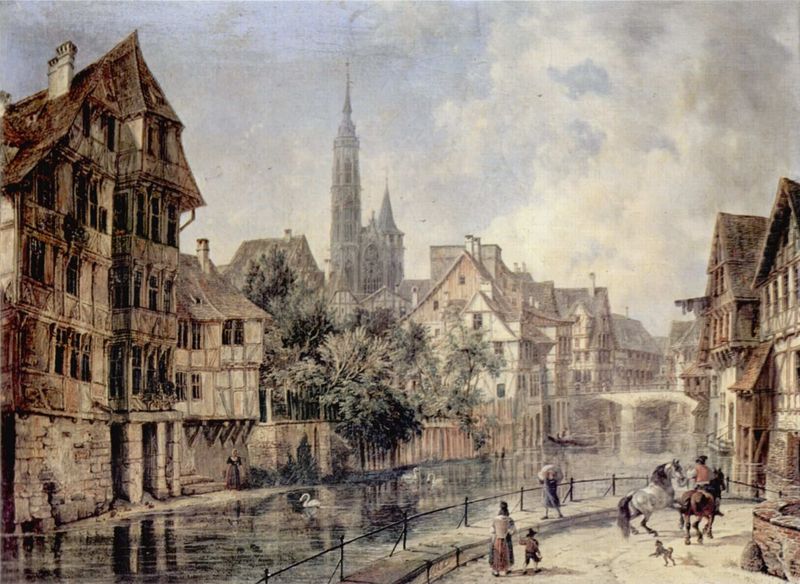
Titel: Braunschweig, Ruhfäutchenplatz von Süden
Künstler: Domenico Quaglio
Standort: Braunschweig
Institution: Städtisches Museum
Schlagwörter: baum, blau, blätter, himmel, laub, mann, schatten, vogel, wasser, weiß, wolken, bäume, fluss, frauen, grün, kirchturm, menschen, stadt, ufer, braun, fenster, frau, grau, holz, kleid, kleider, männer, strasse, dach, gebäude, haus, hund, rot, tiere, weg, wolke, alt, architektur, barock, bild, gracht, häuser, spiegelung, brücke, brüstung, gewässer, kanal, kirche, kind, mutter, personen, gotik, renaissance, rokoko, boot, boote, brunnen, genre, kahn, kamine, kirchturmspitze, pferd, pferde, reiter, sack, turm, turmspitze, affe, balkon, schürze, schiff, schiffe, schwan, ansicht, biegung, zuschauer, dächer, mauer, schornsteine, nebel, tag, idylle, promenade, romantik, realistisch, geländer, hitler, ruine, gemalt, türme, dom, wasserlauf, schimmel, kathedrale, kurve, gotisch, ross, mittelalter, heidelberg, fachwerk, fachwerkhaus, fachwerkhäuser, uferpromenade, balu, freundlich, rösser, gezeichnet, schwäne, verfallen, nürnberg, amsterdam, markise, menschne, gondel, häsuer, wasserweg, spiegelnd, brügge, geläder, bamberg, stadtszene, elsass, gent, braunschweig, spazeirengehen, amenschen, sck